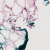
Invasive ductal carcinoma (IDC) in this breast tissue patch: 0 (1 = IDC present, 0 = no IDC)